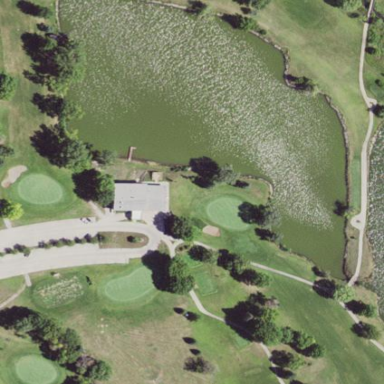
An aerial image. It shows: Picturesque scene of golf course with lateral water hazard.